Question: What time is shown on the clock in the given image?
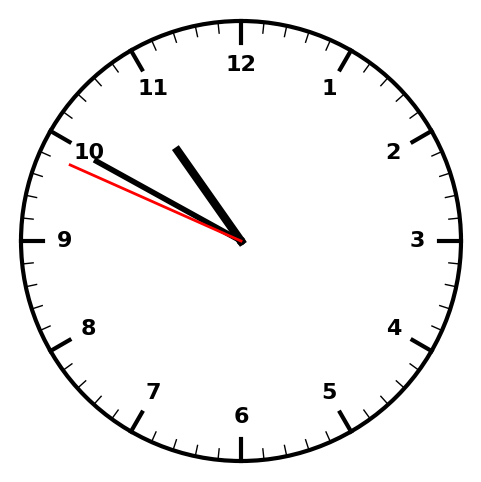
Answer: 10:49:49